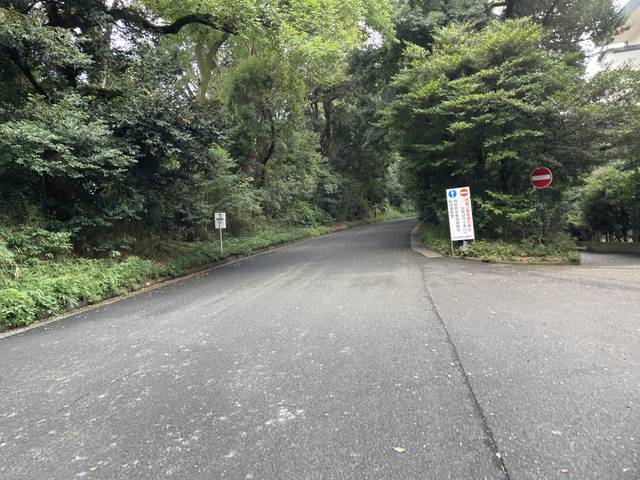
Region: Japan
Coordinates: 35.676, 139.704